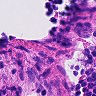
Metastatic tissue present: no